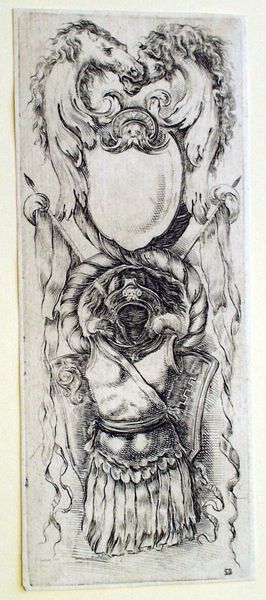
Titel: Ornamenti o grottesche
Künstler: Stefano della Bella
Standort: Karlsruhe
Institution: Staatliche Kunsthalle Karlsruhe
Schlagwörter: adler, blau, blätter, dunkel, feder, hand, kampf, kopf, kämpfer, mann, schurz, umhang, weiß, ausschnitt, brust, frau, grau, hut, kreide, köpfe, männer, schmuck, schwarz, skizze, zeichnung, blüten, gürtel, tier, tiere, hochformat, muster, ornament, rock, hemd, arm, band, barock, federn, gesicht, lang, mensch, rahmen, spitze, bild, hände, portrait, signatur, auge, gewand, adel, blatt, girlande, krone, rokoko, pferd, pferde, reiter, ranken, mähne, schweif, schärpe, relief, papier, fahnen, studie, fahne, flagge, afrika, grafik, graphik, schattierung, banner, krieg, seile, lanze, soldaten, kartusche, zopf, symmetrie, schmal, floral, ornamente, verzierung, streifen, metall, pfoten, kordel, bauch, hoch, neger, eisen, schild, panzer, stolz, antike, maske, höhe, orient, orientalisch, kohle, denkmal, form, druck, schwarz weiss, schraffur, radierung, stich, gefahr, illustration, schwert, uniform, waffen, soldat, waffe, wei0, bleistift, helm, scherpe, entwurf, kranz, ritter, löwenkopf, rüstung, wimpel, rom, girlanden, tracht, römer, wappen, schein, schnörkel, armband, brustpanzer, harnisch, löwen, schwarzer, schnauze, antik, leder, maul, nüstern, mischwesen, mittelalter, wams, krieger, ehre, hochkant, frei, pferdekopf, lanzen, ritterrüstung, mohr, löwe, speer, speere, flaggen, bänder, emblem, kupferstich, legionär, kopfschmuck, athene, pfeil, dekorativ, metal, tänzer, drachen, kopflos, biss, pfeile, antikisch, insignien, schutz, römisch, würde, trophäe, klaue, schwaz, zeichung, rocaille, trophäen, tierköpfe, vertikal, mähnen, gra, indianer, grotesken, pranke, pranken, größe, wappentier, wappentiere, heraldik, waffenrock, brustschild, beißen, wappenschild, agraffe, spere, titter, waggen, gürzel, lande, pferdeköpfe, trophen, ausrüstung, grazu, lamellen, massai, köüfe, beien, rütung, funkeln, brustharnisch, mauritius, wapprn, orientalistik, graphikl, schnal, militärisch, dunkjel, 53, fremdländisch, verzoerung, rokoko#, troppaion, ##zeichnung, lanzeb, bleistiftzeichungg, köpfe#tiere, trophän, sch#rpe, asler, amason, gorgonäon, tropaion, roquai